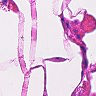
Metastatic tissue present: no